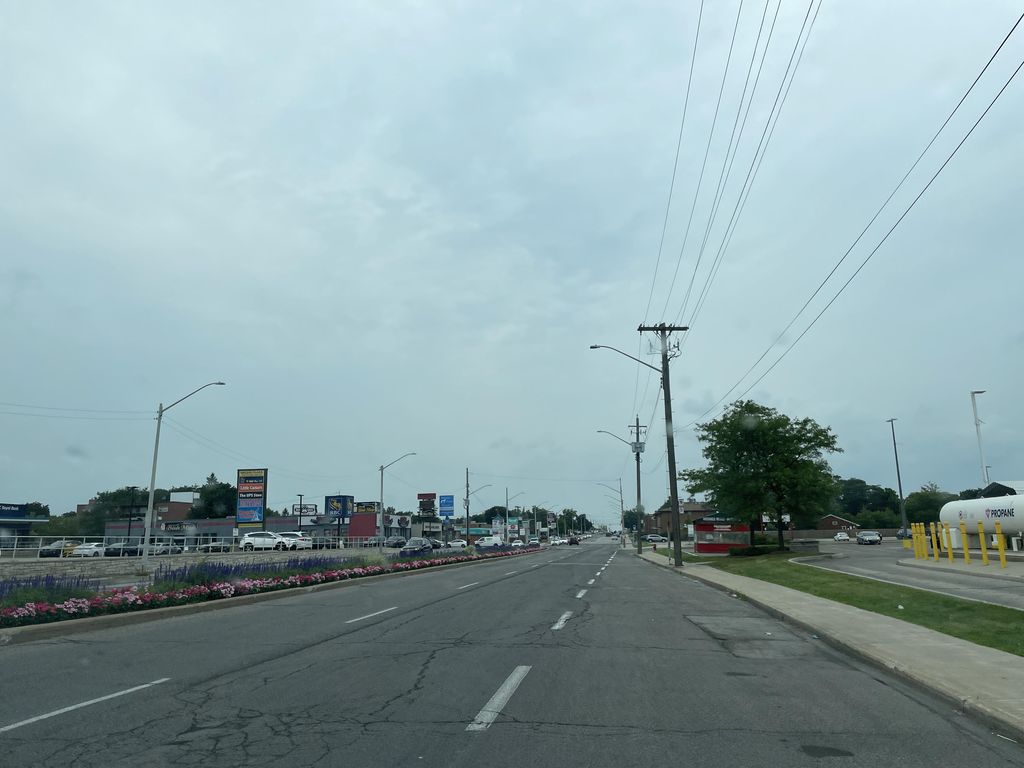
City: hamilton